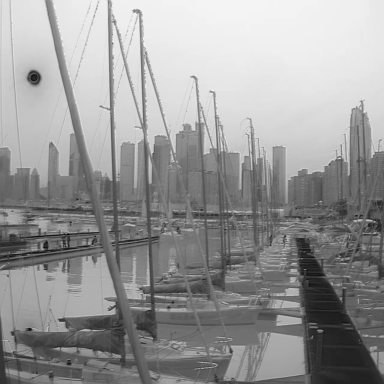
There are eight sailboats in the infrared image.